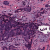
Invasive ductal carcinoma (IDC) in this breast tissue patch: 1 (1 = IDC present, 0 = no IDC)